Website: bh-photo
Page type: cart
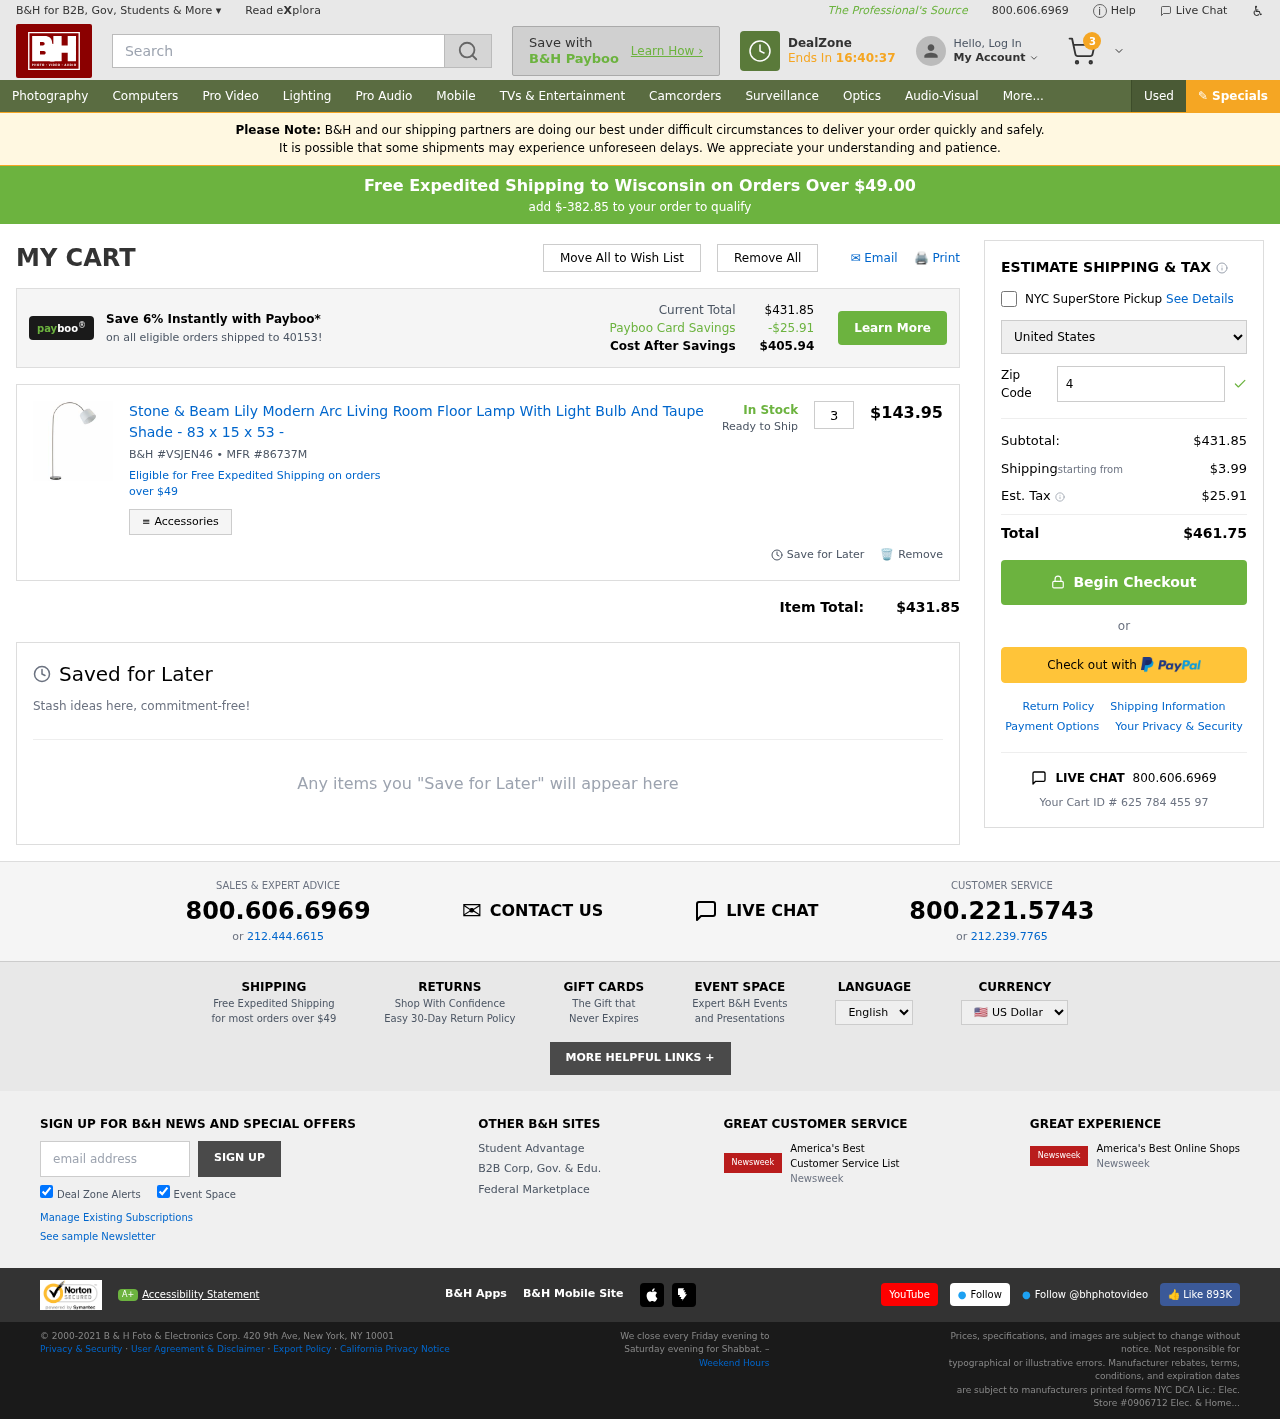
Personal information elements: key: PII_COUNTRY
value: United States
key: PII_POSTCODE
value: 40153
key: PII_STATE
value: Wisconsin
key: PII_POSTCODE_FULL
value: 40153
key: PII_POSTCODE_NUMERIC
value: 40153
Product elements: key: PRODUCT1_NAME
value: Stone & Beam Lily Modern Arc Living Room Floor Lamp With Light Bulb And Taupe Shade - 83 x 15 x 53 -
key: PRODUCT1_PRICE
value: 143.95
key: PRODUCT1_QUANTITY
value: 3
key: PRODUCT1_SKU
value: VSJEN46
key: PRODUCT1_MFR
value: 86737M
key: PRODUCT1_AVAILABILITY
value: In Stock
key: PRODUCT1_SHIP_STATUS
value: Ready to Ship
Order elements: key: ORDER_NUM_ITEMS
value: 3
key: FREE_SHIPPING_THRESHOLD
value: $-382.85
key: ORDER_SUBTOTAL
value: $431.85
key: ORDER_SHIPPING_COST
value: $3.99
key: ORDER_TAX
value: $25.91
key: ORDER_TOTAL
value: $461.75
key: ORDER_ID
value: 625 784 455 97
Search elements: key: HEADER_SEARCH
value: Search
Other elements: key: PAYBOO_SAVINGS
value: -$25.91
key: COST_AFTER_SAVINGS
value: $405.94